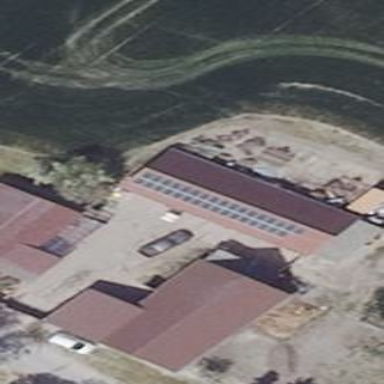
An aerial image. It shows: Farm auxiliary building with gabled roof.